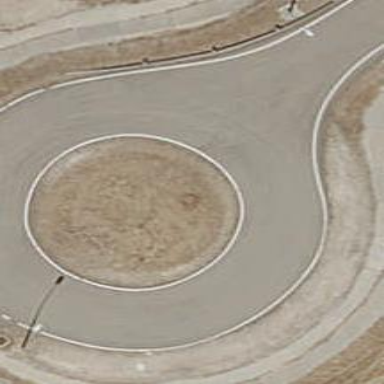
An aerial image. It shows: Service road that intersects roundabout.